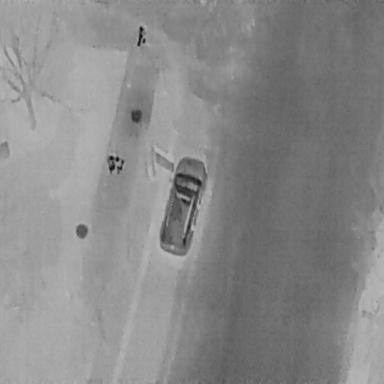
There are four objects shown in the infrared image, including a Car, and three People.